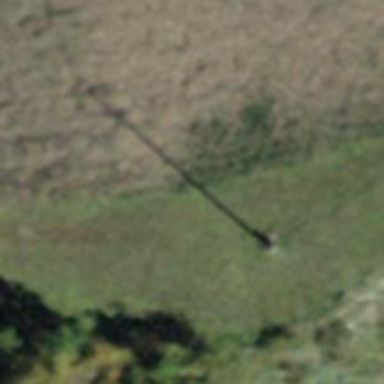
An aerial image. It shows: Power pole.